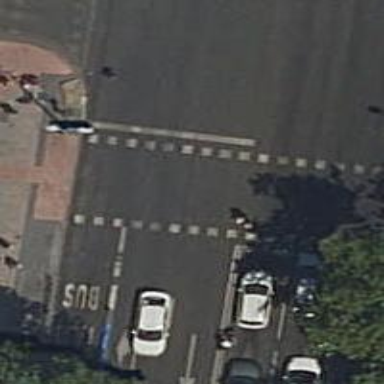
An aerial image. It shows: Marked crossing on the road.